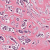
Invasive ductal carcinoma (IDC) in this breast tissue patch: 1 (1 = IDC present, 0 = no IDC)